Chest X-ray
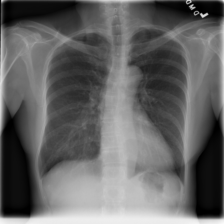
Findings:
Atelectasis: negative
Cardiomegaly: negative
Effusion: negative
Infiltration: negative
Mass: negative
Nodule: negative
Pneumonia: negative
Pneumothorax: negative
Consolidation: negative
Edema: negative
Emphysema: negative
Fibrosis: negative
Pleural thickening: negative
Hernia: negative